Question: I am working on database first approach. I followed the following link
<URL>
I'm able to get the cs files. But cs file are coming under edmx folder. but I want to get cs file directly as similar as code first approach
I am using entity framework 6 and mvc 5
This is my screen shot

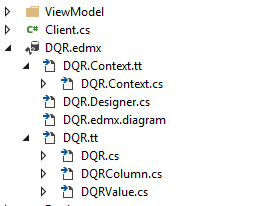
Answer: In order to get "Code First from database" install the latest Entity Framework Tools for Visual Studio 2012/2013 (version 6.1.3)